Question: I have the following code to insert a CSV file into a temp table:
'''
USE [websitehere.com].[dbo]
GO
CREATE TABLE [websitehere.com].[dbo].[tmpTable]
(ID INT,
Caller_Number VARCHAR(100),
Caller_Name VARCHAR(100),
GroupBy VARCHAR(100),
Campaign_Name VARCHAR(100),
DateAndTime VARCHAR(100),
Duration VARCHAR(100),
Call_Status VARCHAR(100))
GO;
BULK
INSERT tmpTable
FROM 'C:\Users\namehere\Documents\CallLog.csv'
WITH
(
FIELDTERMINATOR = ',',
ROWTERMINATOR = '\n'
)
GO
'''
But...
1. It does not seem to add the tmpTable. It gives me an error Msg 102, Level 15, State 1, Line 1 Incorrect syntax near '.'.
2. It won't add the insert command saying that Msg 4834, Level 16, State 4, Line 8 You do not have permission to use the bulk load statement.
Any help would be great to take care of these 2 errors!

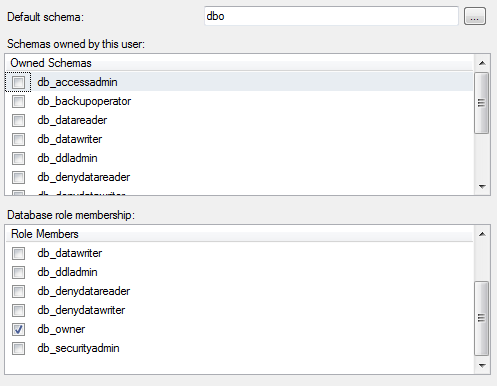
Answer: Ah found where i needed to grant access to be able to use it!

'''
Right-click on your database table >
properties >
select Permissions from the left panel >
click the blue link "View server permissions" >
check "Grant" for "Administer bulk operations" >
Ok > Ok > Done!
'''